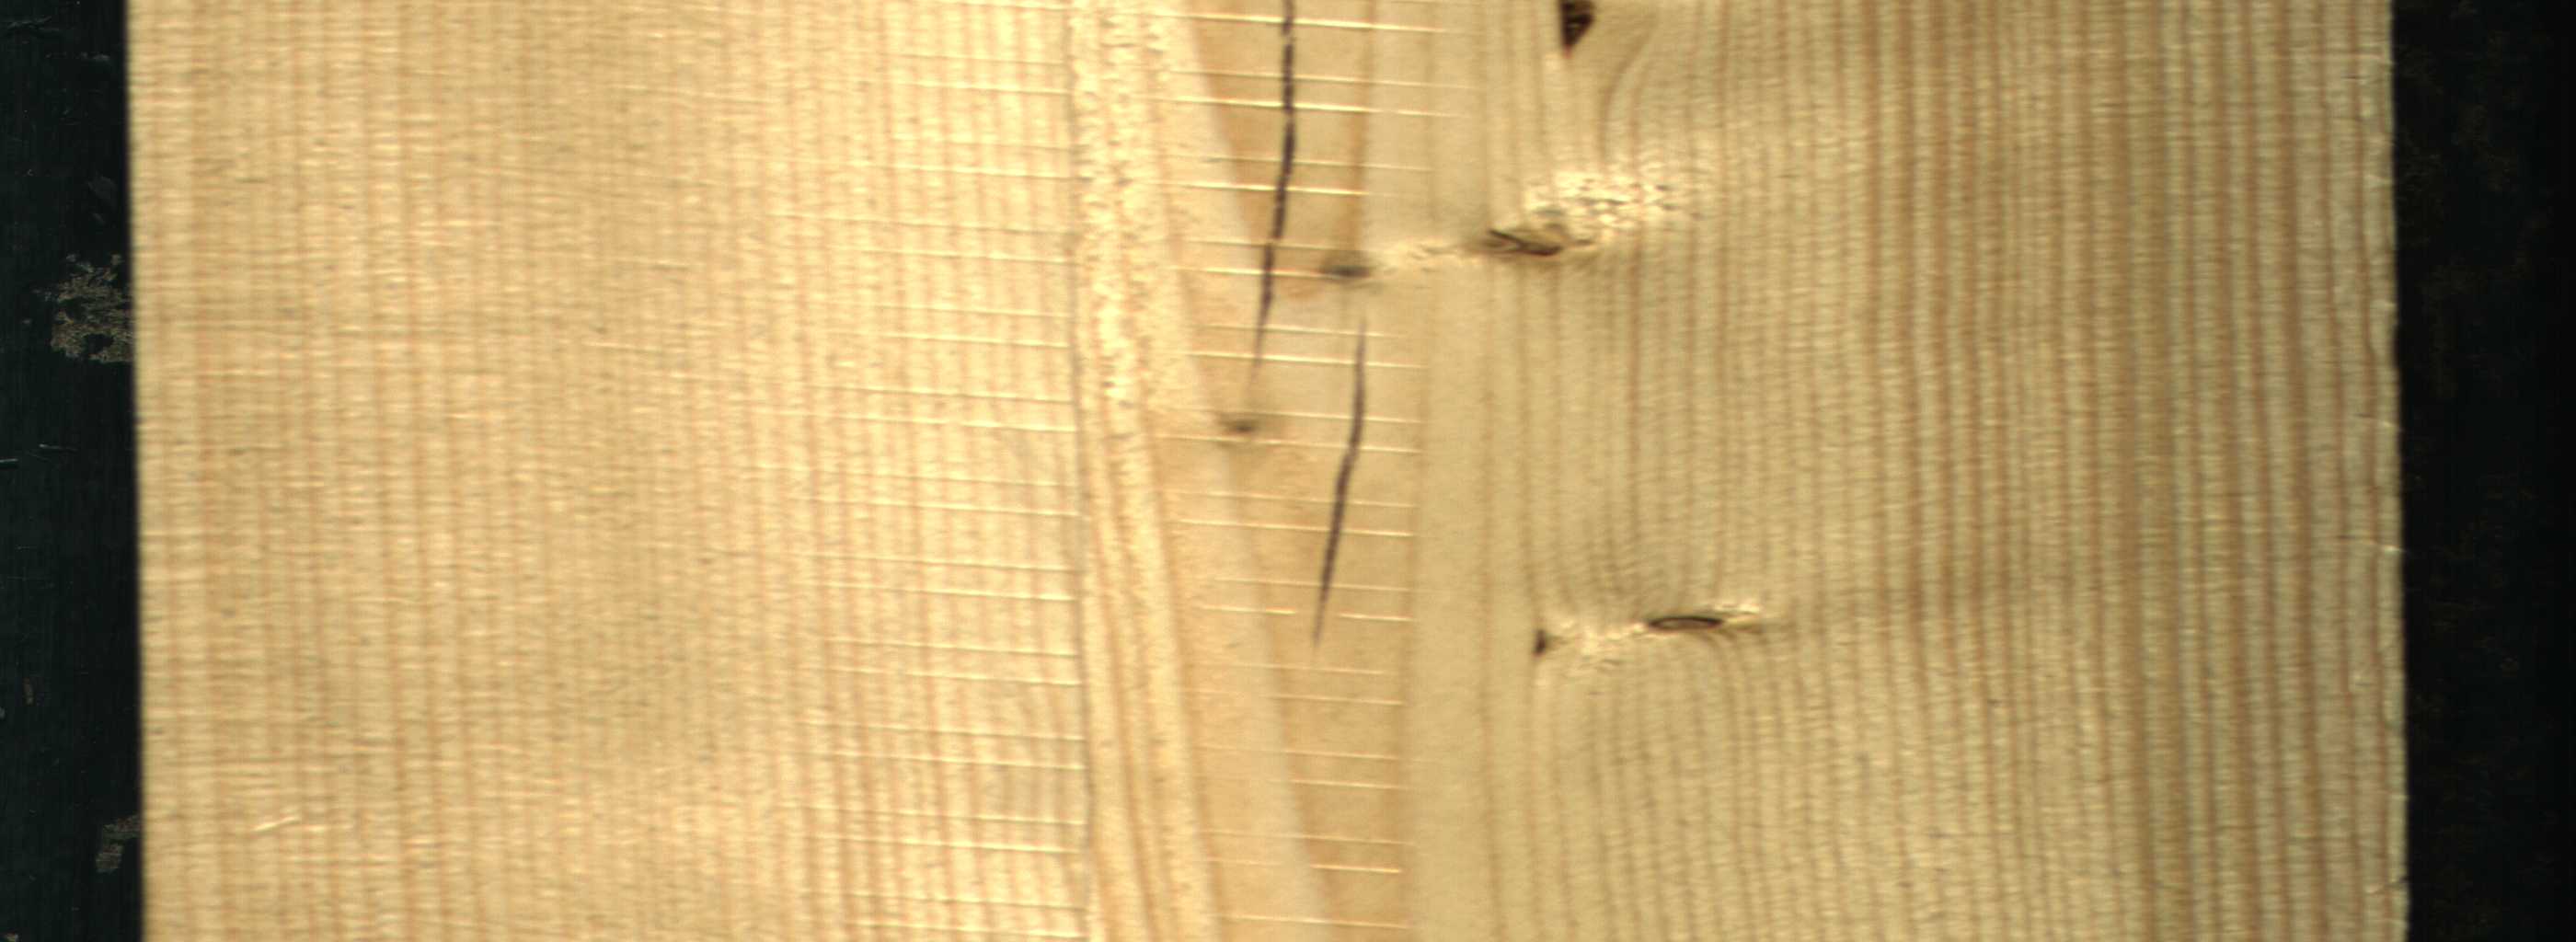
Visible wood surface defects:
resin
resin
Crack
Live_Knot
Live_Knot
Live_Knot
Live_Knot